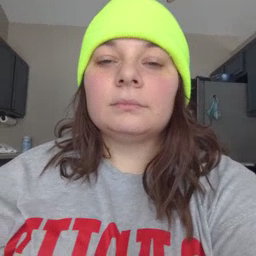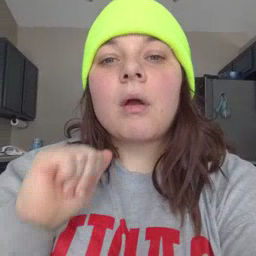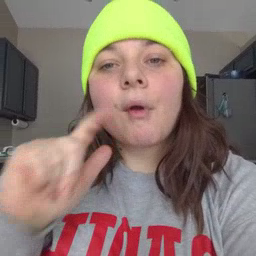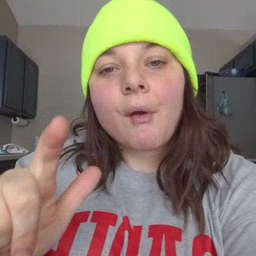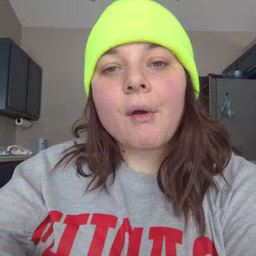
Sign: all